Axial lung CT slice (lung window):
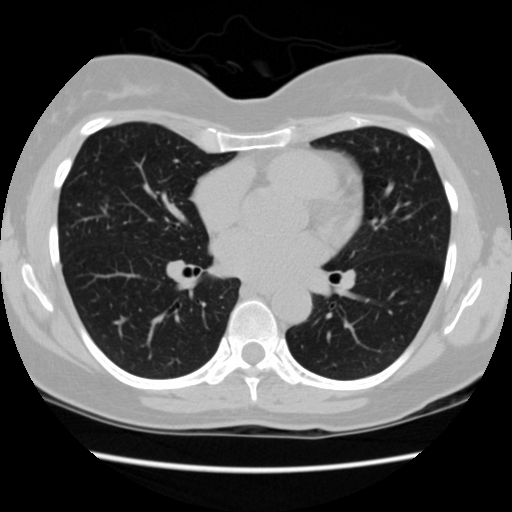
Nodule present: no